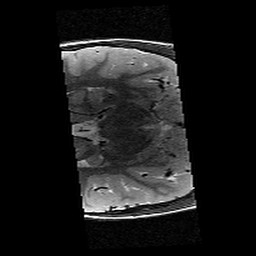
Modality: T2w
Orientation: axial
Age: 9
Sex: male
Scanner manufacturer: siemens
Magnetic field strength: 3 T
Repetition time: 9.23 s
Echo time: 0.067 s